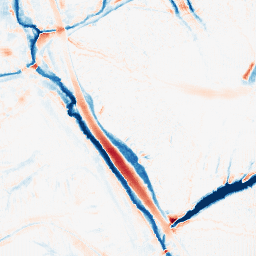
Category: morphological
Decomposition family: tophat_combined
Decomposition parameters: size: 10
Upsampling method: fft_zeropad
Upsampling parameters: scale: 4
Upsampling scale: 4